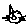
Label: cat